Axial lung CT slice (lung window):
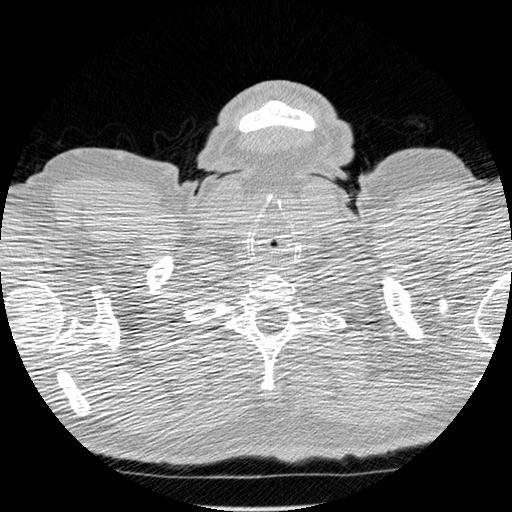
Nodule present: no